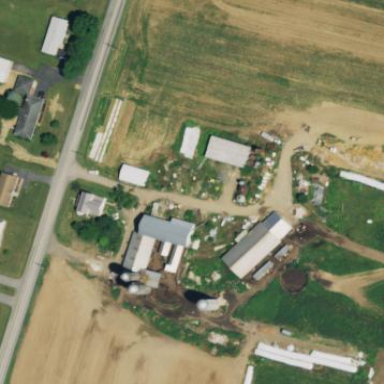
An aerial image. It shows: Farmyard area.